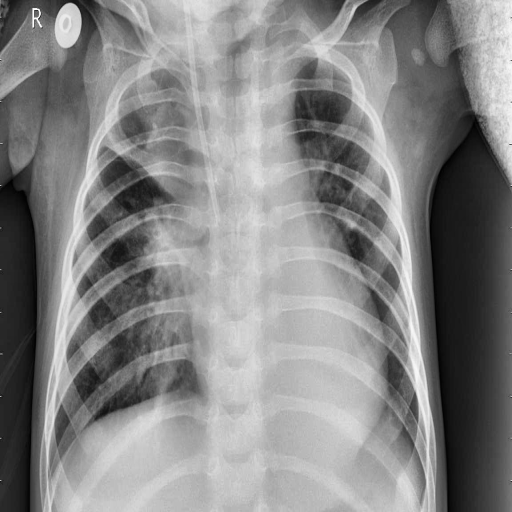
Finding: PNEUMONIA